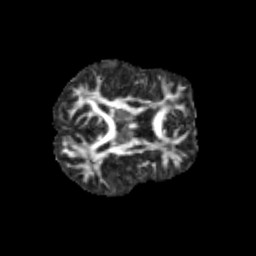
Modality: FA
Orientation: axial
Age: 13
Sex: male
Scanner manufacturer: siemens
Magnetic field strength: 3 T
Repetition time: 3.8 s
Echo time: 0.07 s